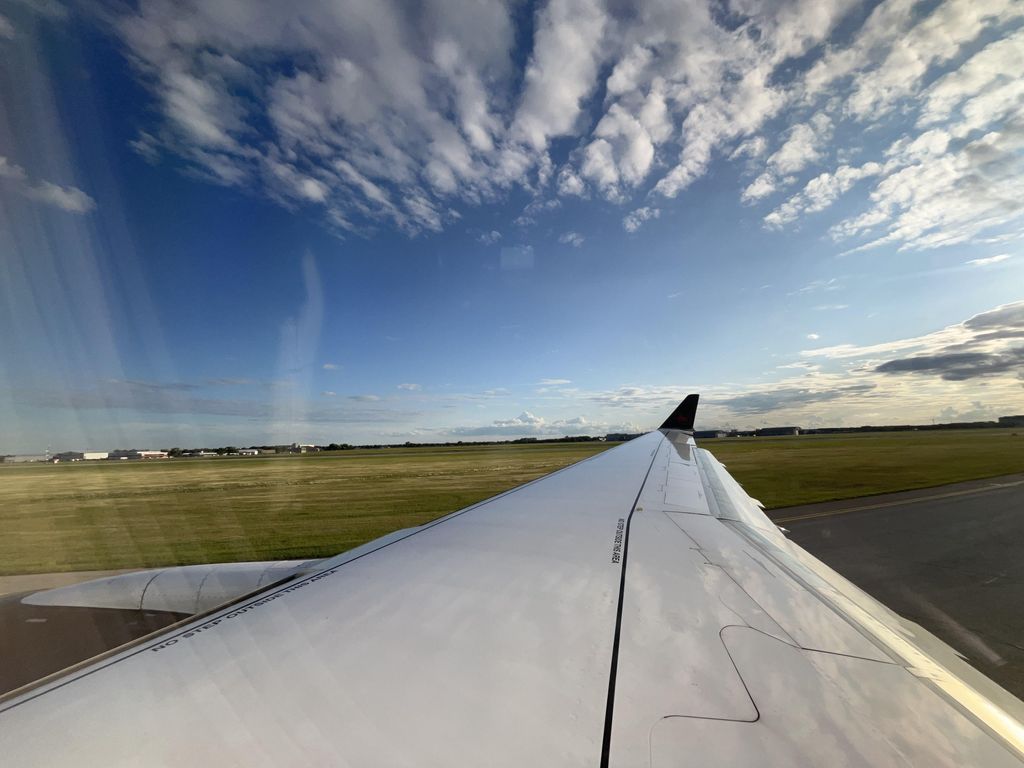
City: winnipeg